Question: I have 3 parameters.
startLine, starColumn and width (here 2,8,3)

How can I erase the selected area without writing blanks in each cells?
(here there is only 30 line but there could potetialy be 10 000 lines)
Right now I'm succesfully counting the number of lines but I can't manage to find how to select and delete an area
'''
self.startLine = 2
self.startColumn = 8
self.width = 8
self.xl = client.Dispatch("Excel.Application")
self.xl.Visible = 1
self.xl.ScreenUpdating = False
self.worksheet = self.xl.Workbooks.Open("c: est.xls")
sheet = self.xl.Sheets("data")
#Count the number of line of the record
nb = 0
while sheet.Cells(start_line + nb, self.startColumn).Value is not None:
nb += 1
#must select from StartLine,startColumn to startcolum+width,nb
#and then erase
self.worksheet.Save()
'''
ps : the code works, I may have forgotten some part due do copy/pas error, in reality the handling of the excel file is managed by several classes inheriting from each other
thanks
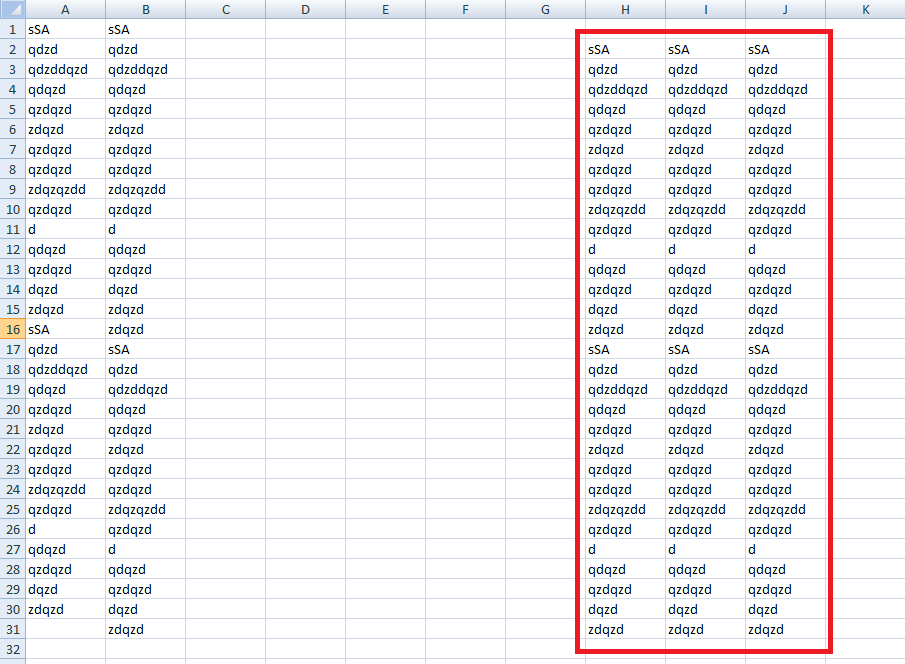
Answer: What I usually do is that I record macro in Excel and than try to re-hack the VB in Python. For deleting content I got something like this, should not be hard to convert it to Python:
'''
Range("H5:J26").Select
Selection.ClearContents
'''
In Python it should be something like:
'''
self.xl.Range("H5:J26").Select()
self.xl.Selection.ClearContents()
'''
Working example:
'''
from win32com.client.gencache import EnsureDispatch
exc = EnsureDispatch("Excel.Application")
exc.Visible = 1
exc.Workbooks.Open(r"f:\Python\Examples est.xls")
exc.Sheets("data").Select()
exc.Range("H5:J26").Select()
exc.Selection.ClearContents()
'''